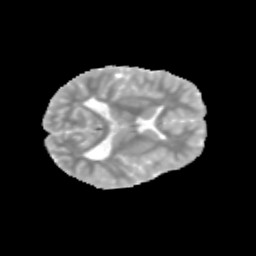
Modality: MD
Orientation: axial
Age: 10
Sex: male
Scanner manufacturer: siemens
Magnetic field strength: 3 T
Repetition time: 3.8 s
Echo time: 0.07 s